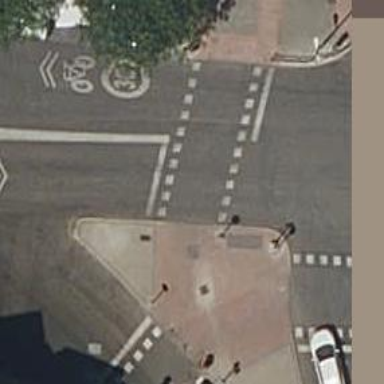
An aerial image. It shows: Traffic signals at road crossing.